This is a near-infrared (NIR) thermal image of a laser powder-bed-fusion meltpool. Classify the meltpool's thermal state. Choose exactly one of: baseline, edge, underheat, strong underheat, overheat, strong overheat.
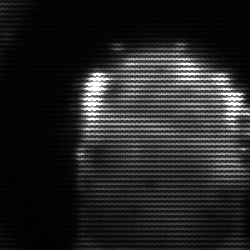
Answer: baseline